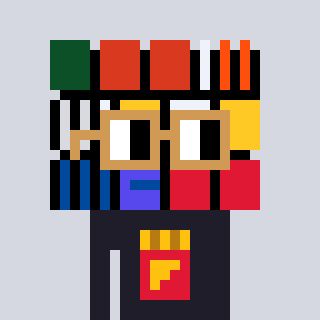
a pixel art character with square brown glasses, a abstract-shaped head and a grayscale-colored body on a cool background